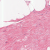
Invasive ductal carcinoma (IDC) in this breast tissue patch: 0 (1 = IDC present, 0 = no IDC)